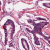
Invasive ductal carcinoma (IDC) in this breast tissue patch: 1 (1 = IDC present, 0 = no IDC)